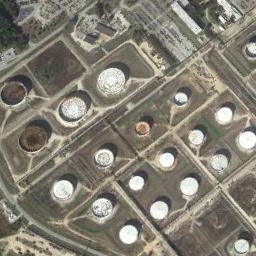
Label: storage_tank